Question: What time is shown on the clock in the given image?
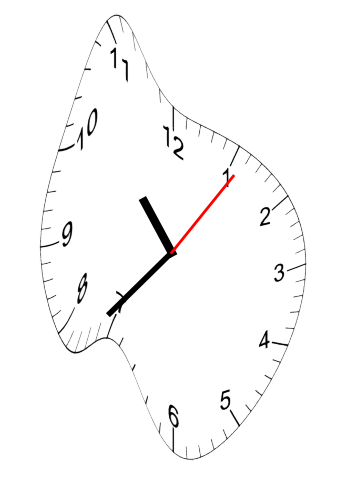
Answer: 10:37:06